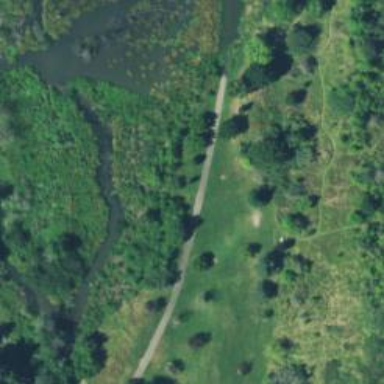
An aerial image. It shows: Disc golf tee.